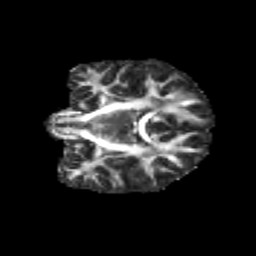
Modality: FA
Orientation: coronal
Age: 12
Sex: male
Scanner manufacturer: siemens
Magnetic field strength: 3 T
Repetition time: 3.8 s
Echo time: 0.07 s